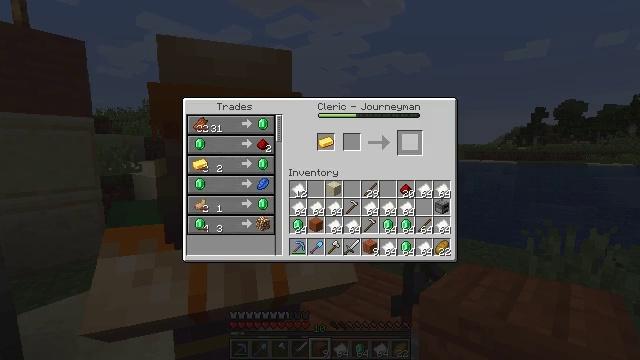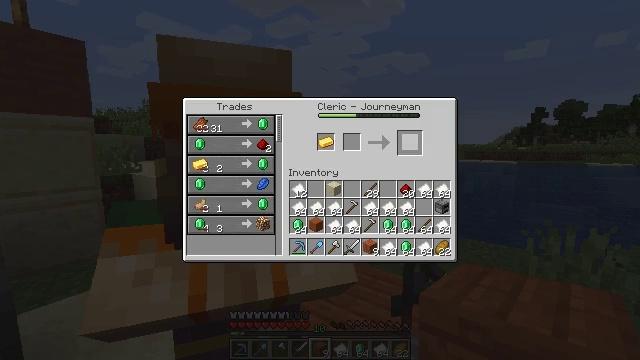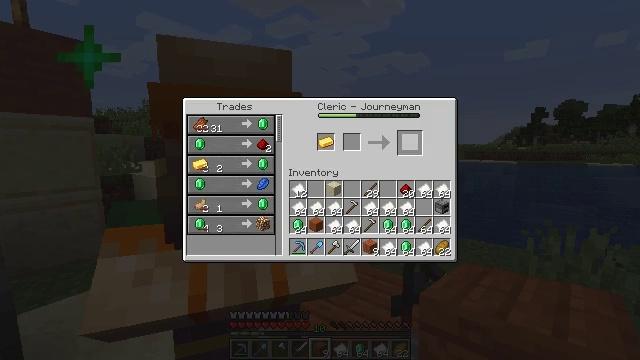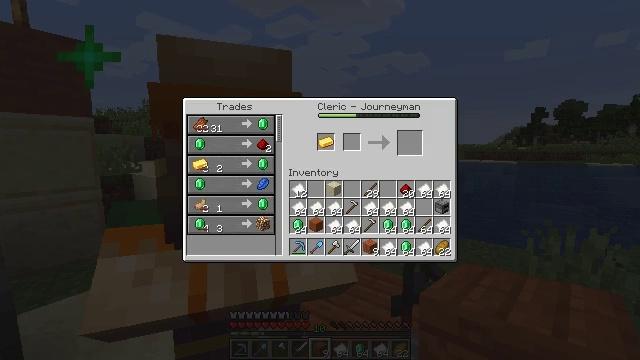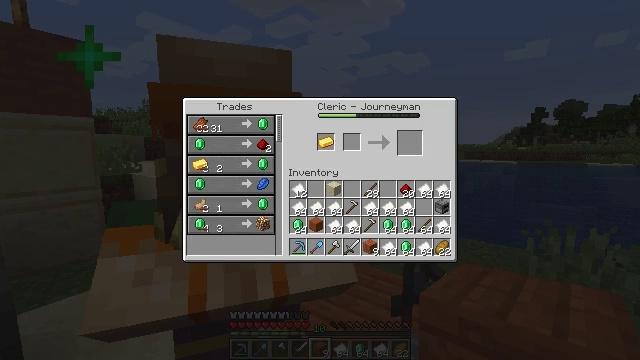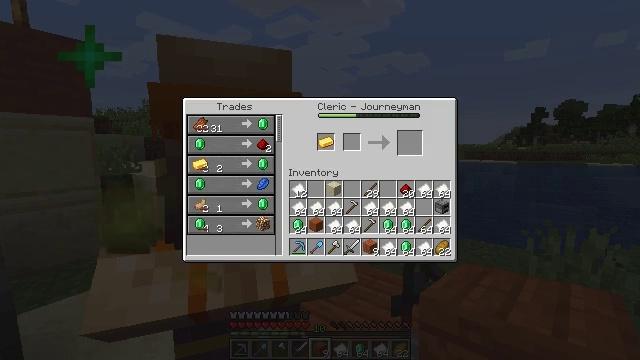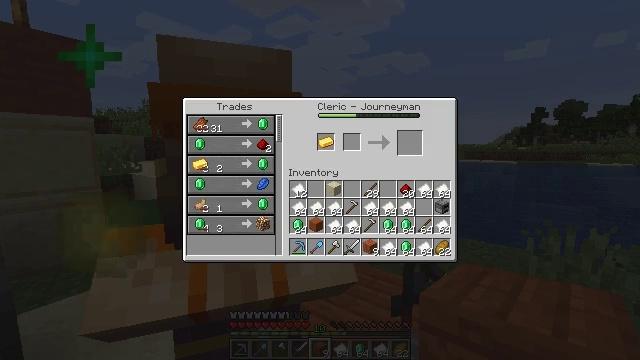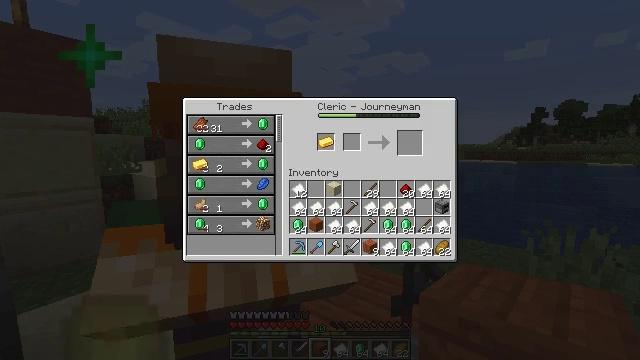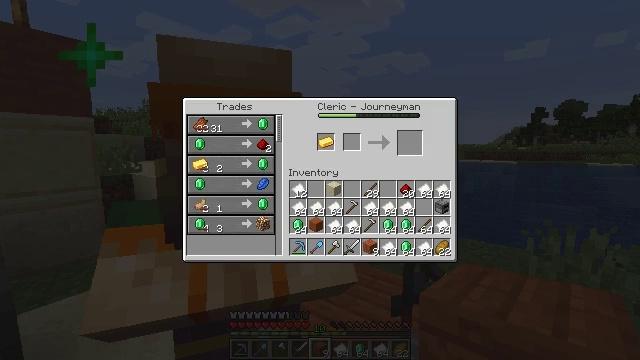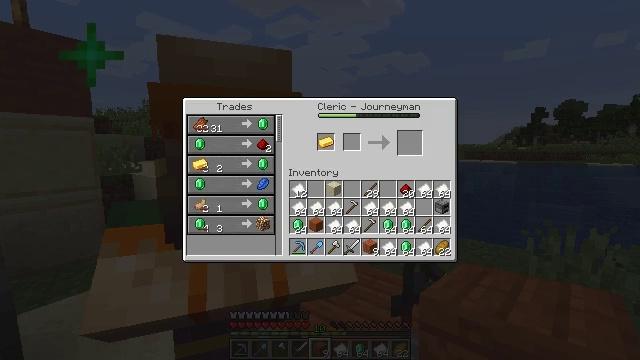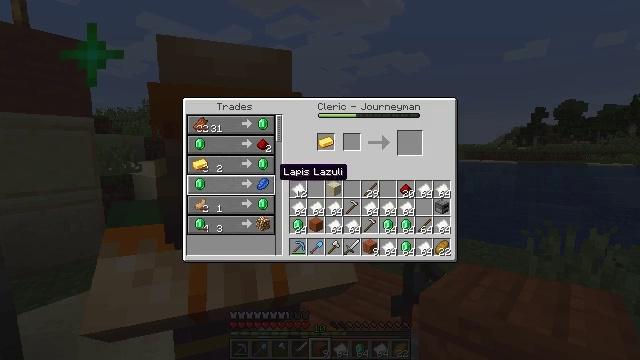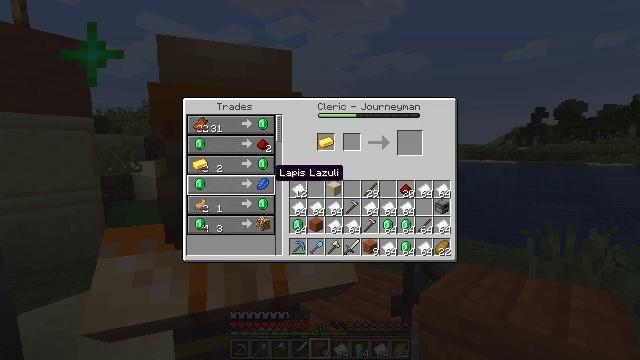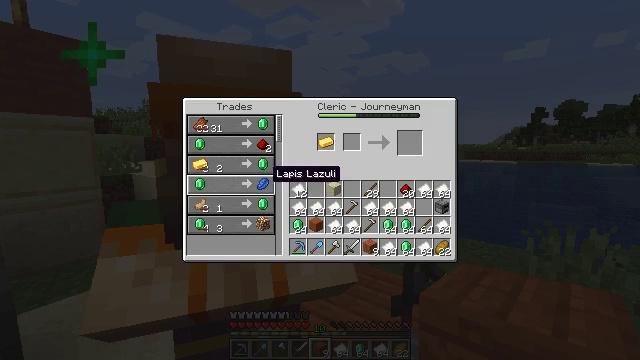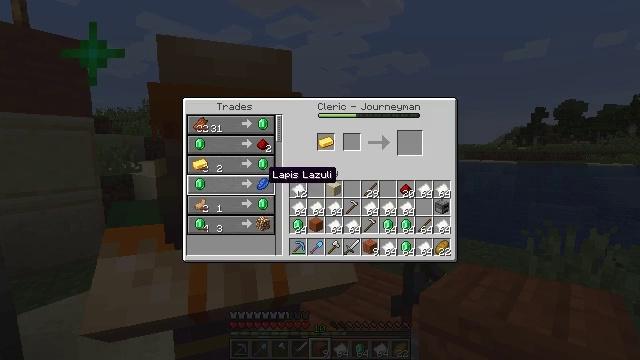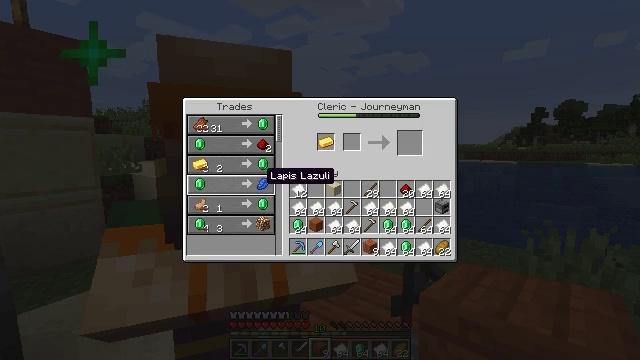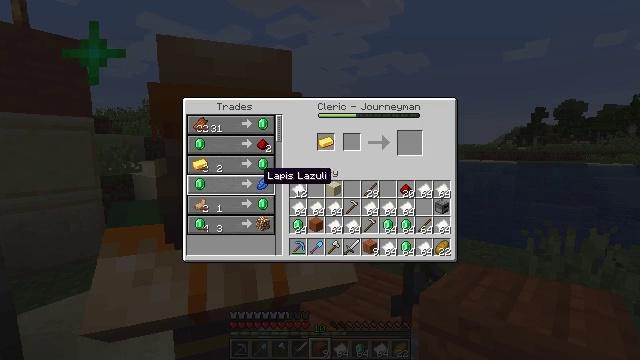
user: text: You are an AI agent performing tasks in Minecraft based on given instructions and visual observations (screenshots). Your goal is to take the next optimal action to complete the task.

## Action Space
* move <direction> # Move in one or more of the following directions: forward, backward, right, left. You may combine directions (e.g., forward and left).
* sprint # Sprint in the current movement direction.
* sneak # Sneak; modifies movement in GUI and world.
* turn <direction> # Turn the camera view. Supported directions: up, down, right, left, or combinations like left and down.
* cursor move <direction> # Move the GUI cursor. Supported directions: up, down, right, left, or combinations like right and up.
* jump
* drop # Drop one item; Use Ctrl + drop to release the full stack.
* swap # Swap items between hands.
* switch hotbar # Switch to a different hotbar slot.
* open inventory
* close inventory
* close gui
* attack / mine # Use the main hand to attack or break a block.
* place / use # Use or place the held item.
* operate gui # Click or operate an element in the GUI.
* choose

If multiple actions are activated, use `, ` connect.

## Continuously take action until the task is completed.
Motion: motion action
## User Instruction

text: Craft nine pieces of lapis lazuli from a block.
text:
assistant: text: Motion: sneak, open gui
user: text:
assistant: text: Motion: sneak
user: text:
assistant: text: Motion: sneak, cursor move left
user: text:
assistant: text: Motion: sneak, cursor move left
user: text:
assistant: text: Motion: sneak, cursor move left and down
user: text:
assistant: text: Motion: sneak, cursor move left and down
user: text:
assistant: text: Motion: sneak, cursor move left
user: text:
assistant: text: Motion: sneak
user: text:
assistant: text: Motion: sneak, cursor move left
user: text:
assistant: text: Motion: sneak, cursor move left
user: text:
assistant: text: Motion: sneak
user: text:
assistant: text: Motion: sneak
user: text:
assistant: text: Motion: sneak
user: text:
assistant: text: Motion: no_op
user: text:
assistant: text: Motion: no_op
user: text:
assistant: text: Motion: no_op
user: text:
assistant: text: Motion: no_op
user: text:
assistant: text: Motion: no_op
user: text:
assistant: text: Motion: no_op
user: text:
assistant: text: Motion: no_op
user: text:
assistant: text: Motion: no_op
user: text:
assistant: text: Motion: no_op
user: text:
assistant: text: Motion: no_op
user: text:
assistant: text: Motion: no_op
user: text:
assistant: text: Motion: operate gui
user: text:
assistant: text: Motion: operate gui
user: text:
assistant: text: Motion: operate gui
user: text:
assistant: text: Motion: no_op
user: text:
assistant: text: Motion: no_op
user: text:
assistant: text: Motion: no_op